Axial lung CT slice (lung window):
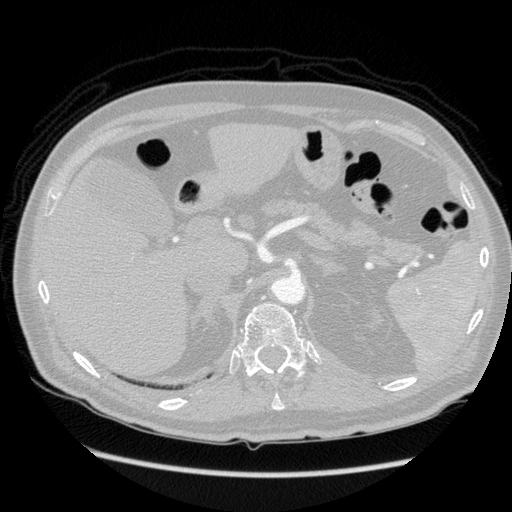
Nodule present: no